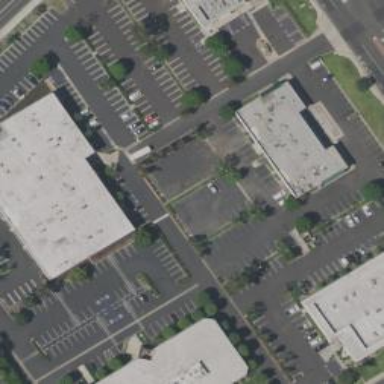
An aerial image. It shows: Commercial building.